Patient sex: M
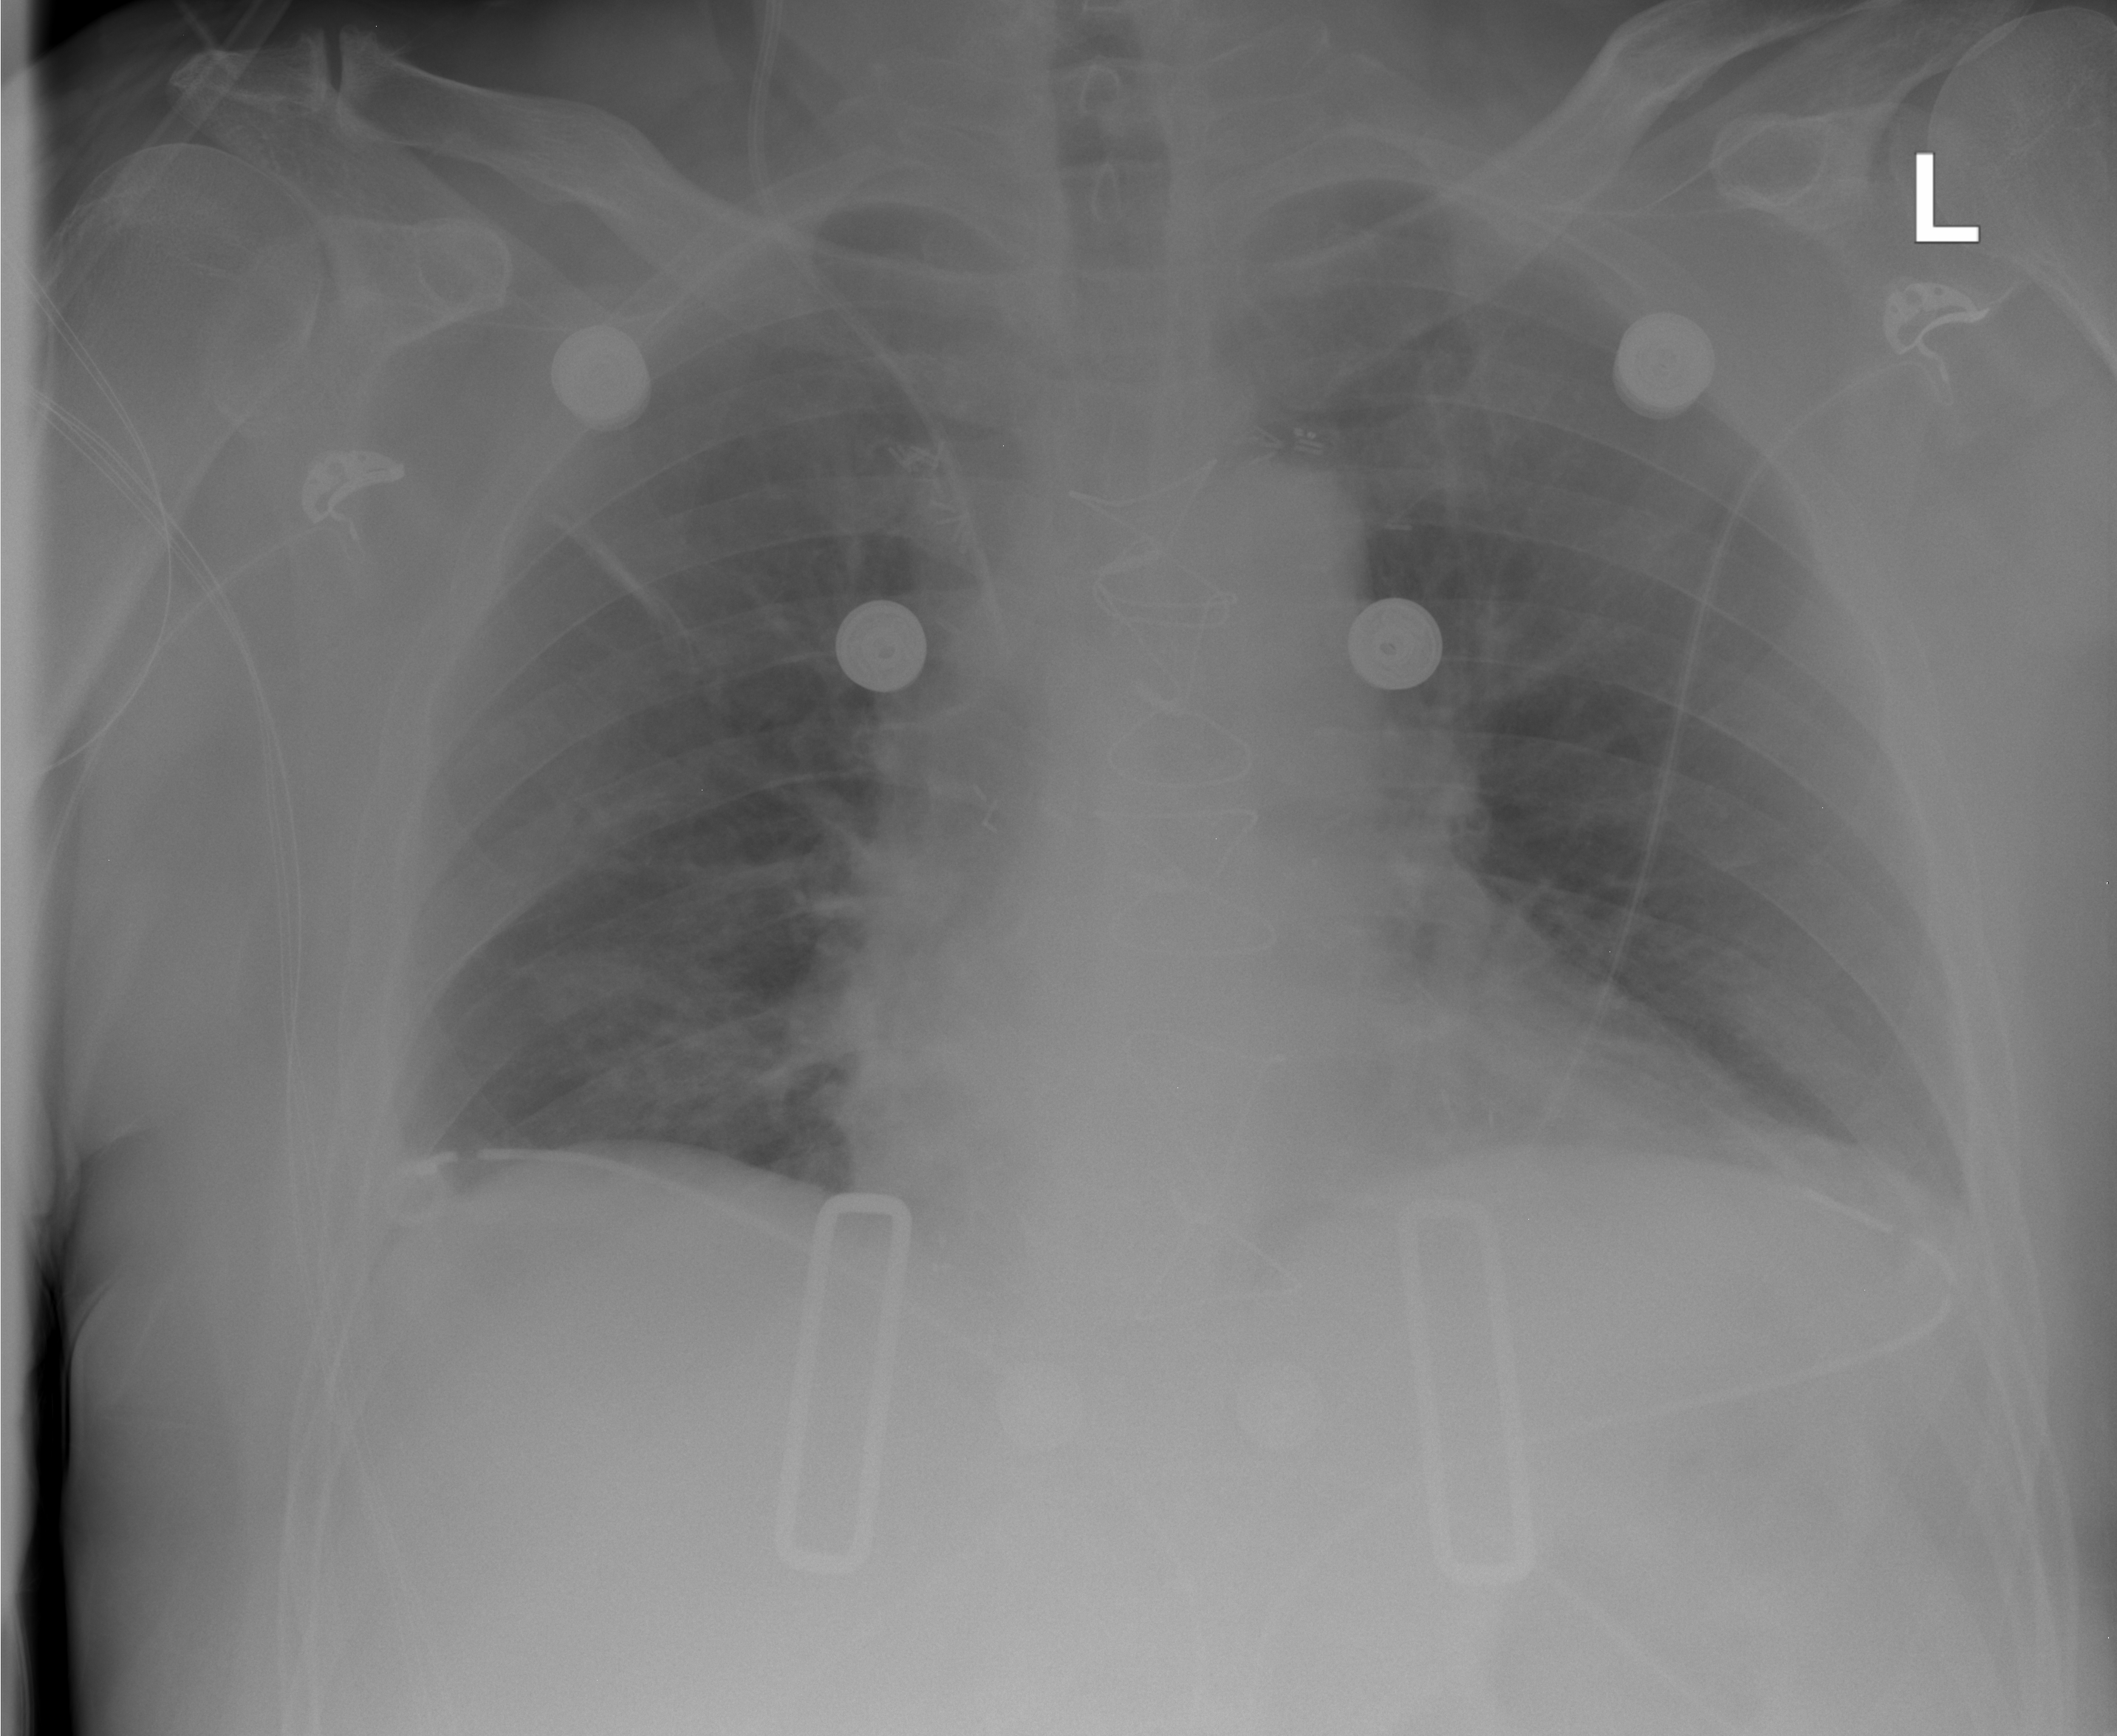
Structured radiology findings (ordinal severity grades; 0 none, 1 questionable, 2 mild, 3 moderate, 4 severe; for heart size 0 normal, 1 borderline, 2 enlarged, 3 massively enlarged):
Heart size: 0
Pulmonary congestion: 0
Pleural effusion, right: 1
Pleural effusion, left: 1
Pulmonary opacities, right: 0
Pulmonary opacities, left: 0
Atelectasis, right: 2
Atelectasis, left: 1